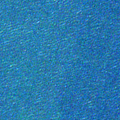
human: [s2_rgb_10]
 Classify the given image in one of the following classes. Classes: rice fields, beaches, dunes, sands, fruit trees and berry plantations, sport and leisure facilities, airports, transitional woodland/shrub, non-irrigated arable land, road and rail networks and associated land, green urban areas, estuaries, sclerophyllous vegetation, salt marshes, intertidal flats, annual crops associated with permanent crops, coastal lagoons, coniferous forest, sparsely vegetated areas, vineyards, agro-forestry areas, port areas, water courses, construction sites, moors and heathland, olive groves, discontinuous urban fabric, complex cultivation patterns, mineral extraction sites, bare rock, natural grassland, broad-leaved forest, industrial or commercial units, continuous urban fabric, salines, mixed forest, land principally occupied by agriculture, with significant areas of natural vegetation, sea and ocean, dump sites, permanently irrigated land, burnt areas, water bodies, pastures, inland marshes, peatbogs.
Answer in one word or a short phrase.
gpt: sea and ocean